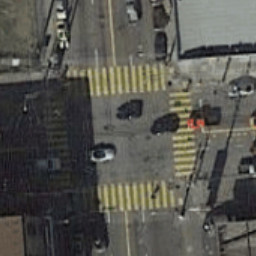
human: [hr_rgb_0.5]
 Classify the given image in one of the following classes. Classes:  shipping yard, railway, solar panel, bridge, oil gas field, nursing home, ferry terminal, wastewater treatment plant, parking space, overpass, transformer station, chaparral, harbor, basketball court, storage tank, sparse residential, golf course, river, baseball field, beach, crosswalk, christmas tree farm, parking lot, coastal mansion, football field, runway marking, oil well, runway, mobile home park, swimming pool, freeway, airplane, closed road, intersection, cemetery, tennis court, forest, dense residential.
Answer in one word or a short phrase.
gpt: crosswalk